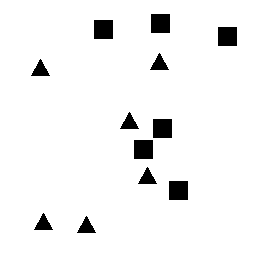
Squares: 6
Triangles: 6
Stars: 0
Total shapes: 12